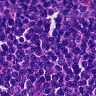
Metastatic tissue present: no